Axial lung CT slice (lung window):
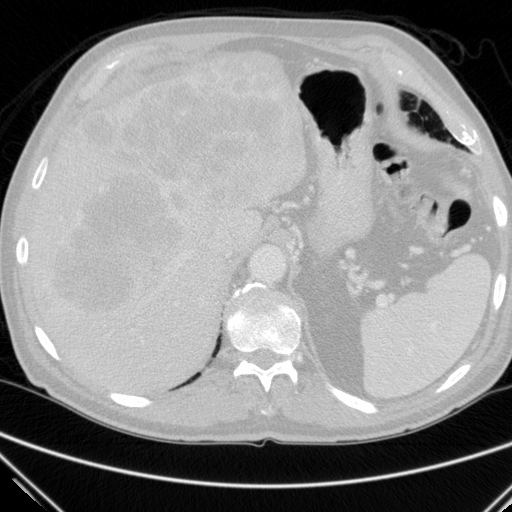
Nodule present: no